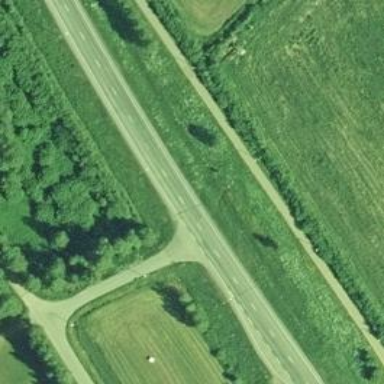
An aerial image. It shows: Asphalt road designated as trunk highway.